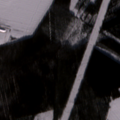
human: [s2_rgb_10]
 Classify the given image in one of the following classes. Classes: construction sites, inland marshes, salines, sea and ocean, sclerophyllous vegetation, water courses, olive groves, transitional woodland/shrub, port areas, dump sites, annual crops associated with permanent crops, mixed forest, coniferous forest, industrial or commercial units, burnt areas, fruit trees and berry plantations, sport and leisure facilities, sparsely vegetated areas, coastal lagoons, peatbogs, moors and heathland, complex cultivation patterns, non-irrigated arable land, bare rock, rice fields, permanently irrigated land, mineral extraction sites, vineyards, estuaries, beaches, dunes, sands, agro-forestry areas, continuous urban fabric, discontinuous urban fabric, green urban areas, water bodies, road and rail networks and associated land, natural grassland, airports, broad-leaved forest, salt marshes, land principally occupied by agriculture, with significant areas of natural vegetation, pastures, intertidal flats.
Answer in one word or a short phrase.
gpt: non-irrigated arable land, mixed forest, transitional woodland/shrub, peatbogs